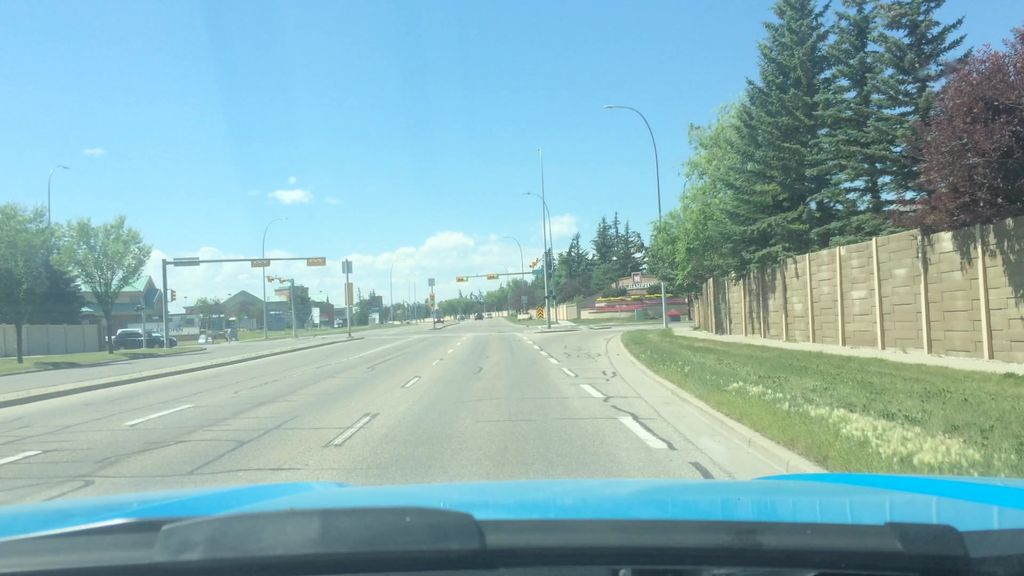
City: calgary